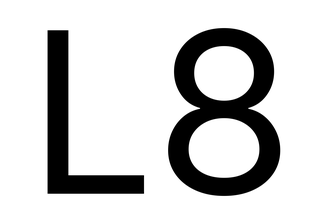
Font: Inter_Regular